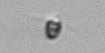
Label: Pyramimonas